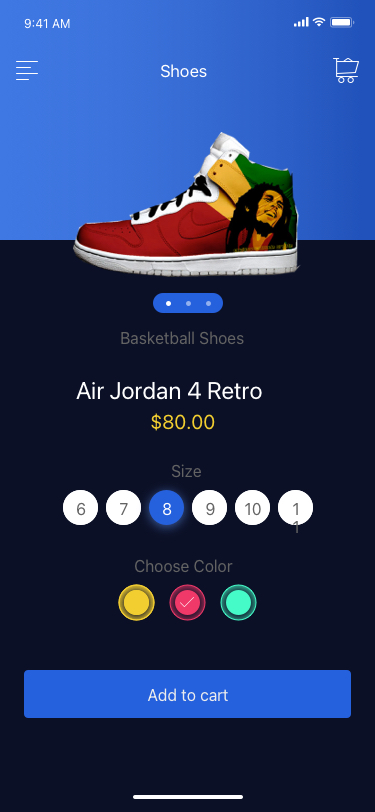
Text in this UI design:
Add to cart
Choose Color
7
6
7
8
9
7
10
11
Size
$80.00
Air Jordan 4 Retro
Basketball Shoes
Shoes